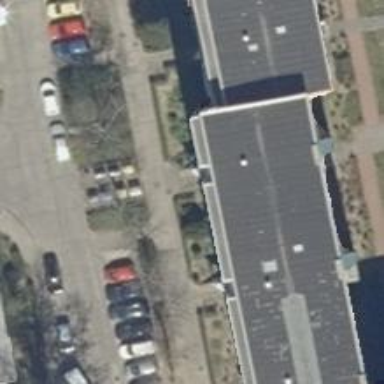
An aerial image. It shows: Flat-roofed apartment building.